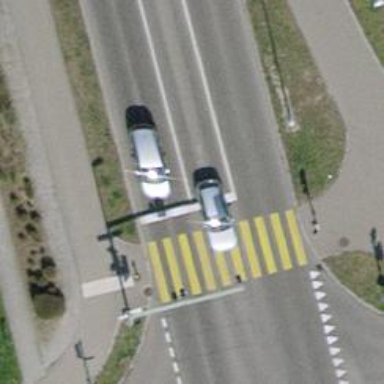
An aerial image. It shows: Asphalt road designated as primary highway with separate sidewalks and cycle paths.